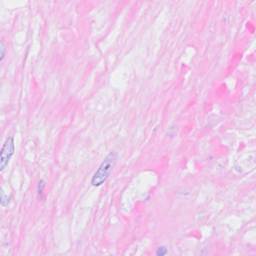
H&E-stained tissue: Breast